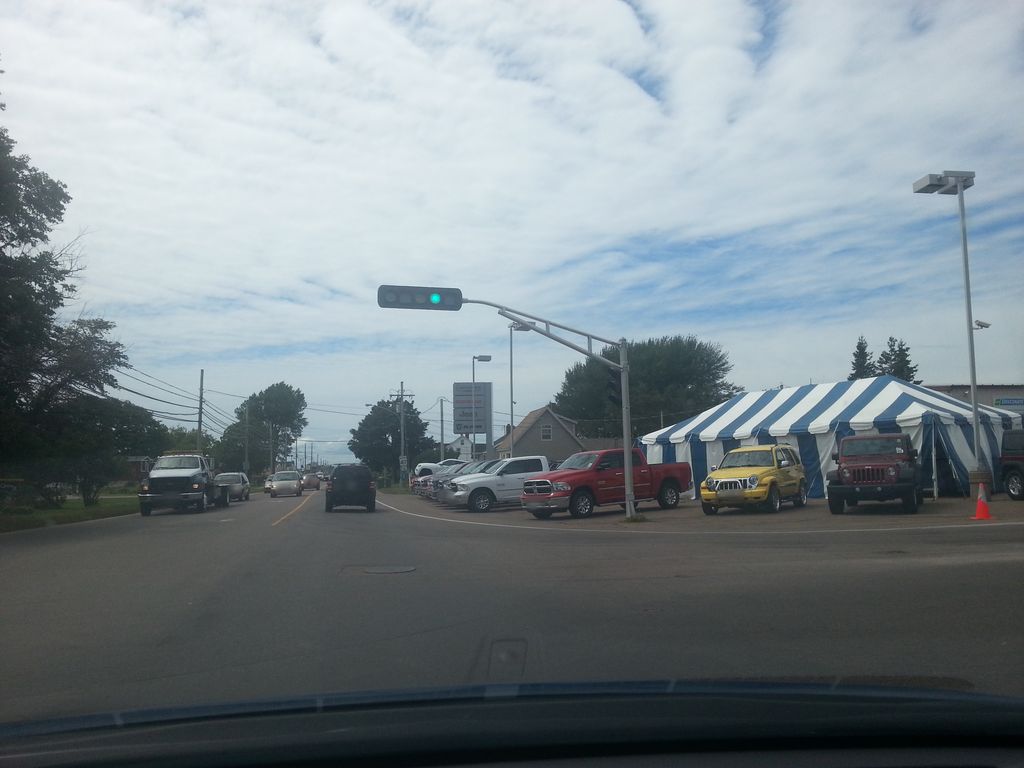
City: charlottetown